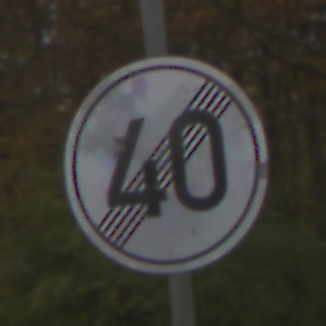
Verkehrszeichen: EndeGeschwindigkeit40
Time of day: Midday
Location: Outdoor (Nature)
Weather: Overcast
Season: Autumn
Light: Natural